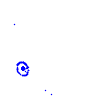
Particle: kaon